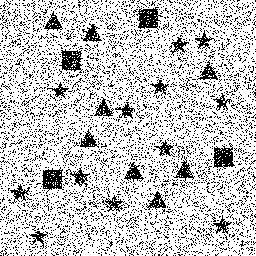
Squares: 4
Triangles: 8
Stars: 12
Total shapes: 24